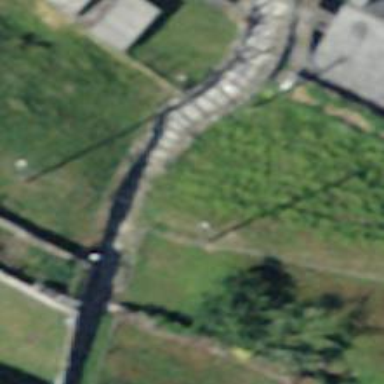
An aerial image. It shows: Path.